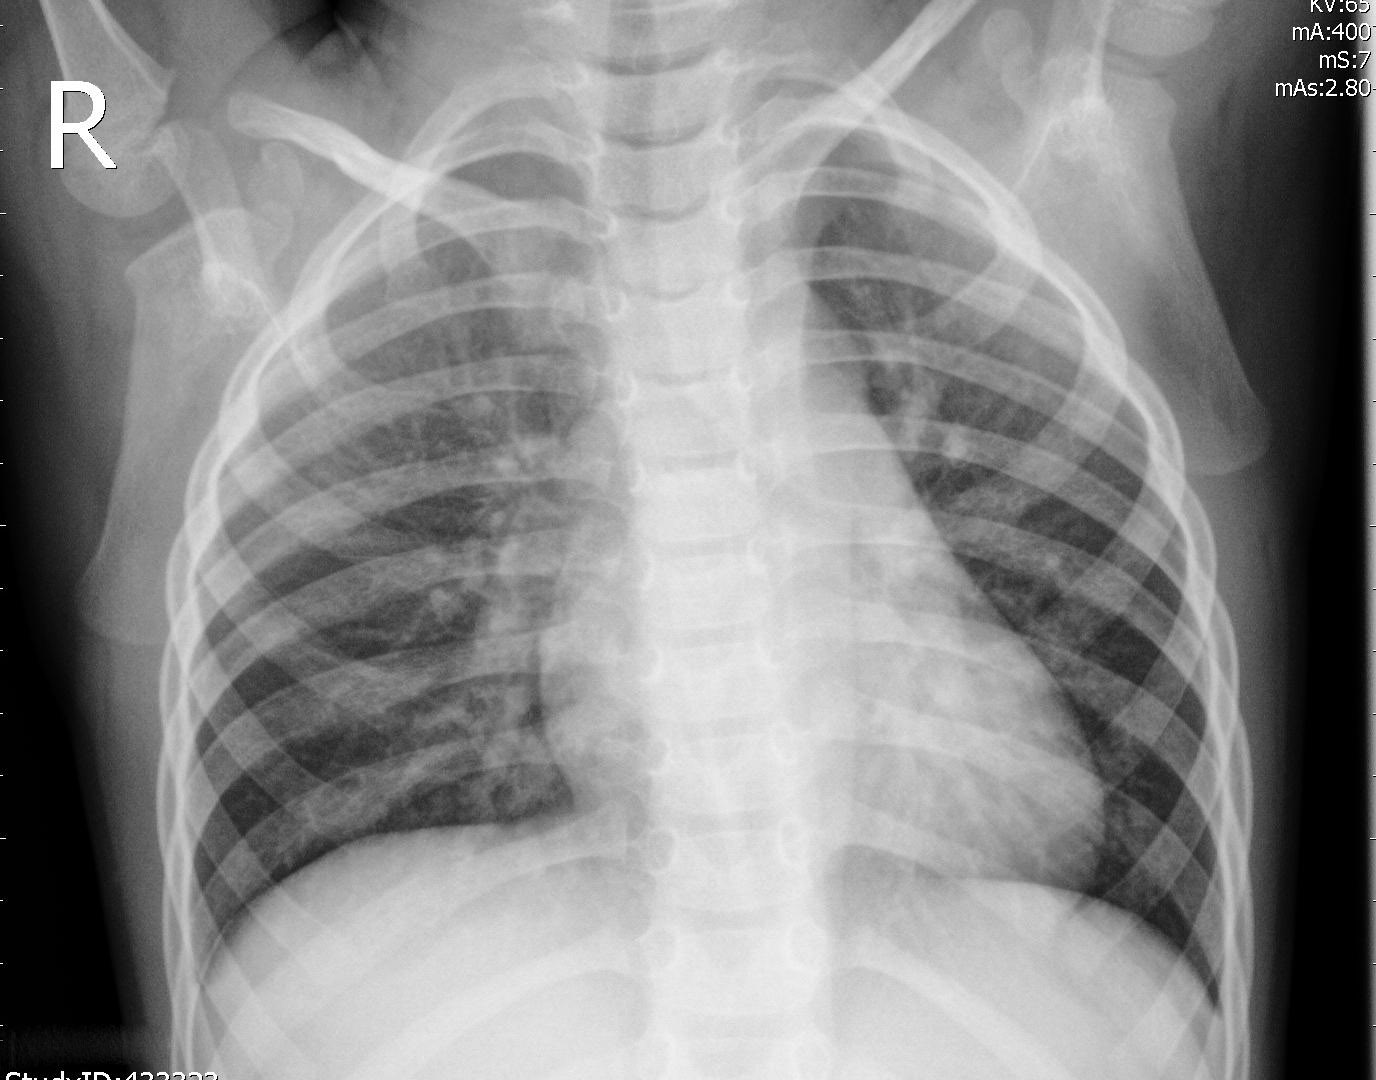
Diagnosis: PNEUMONIA